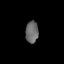
Tissue: lung
Cell type: Epithelial cells
Senescence score: 0.6726
Nuclear area (px): 277
Mean DAPI intensity: 104.065